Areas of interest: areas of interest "Shangma Trade Market"
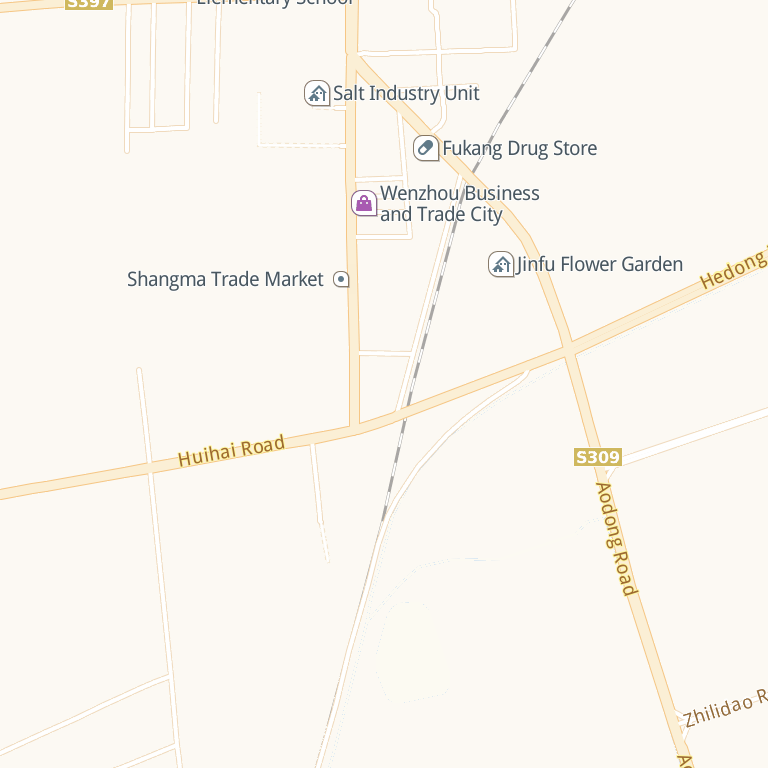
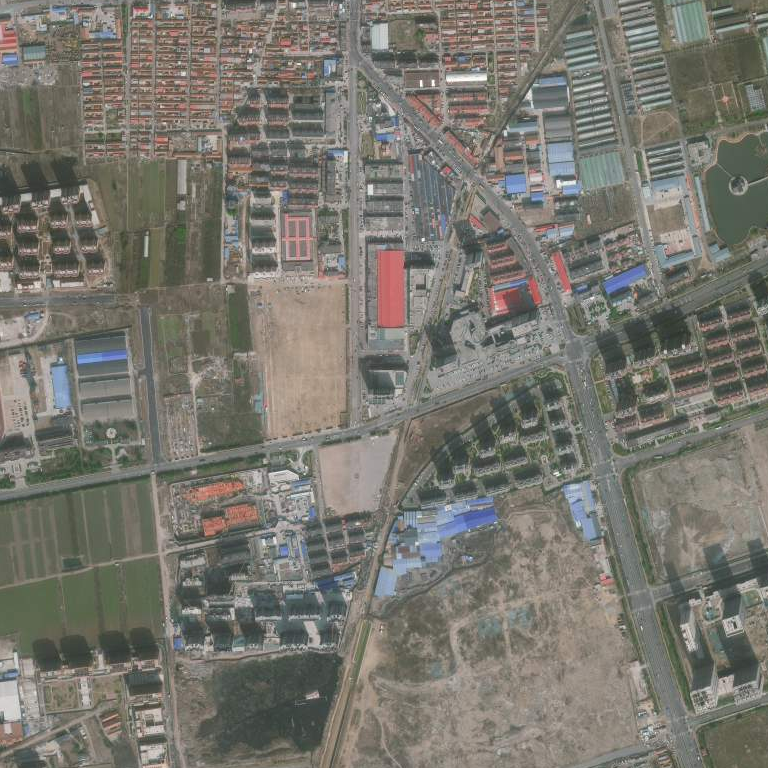